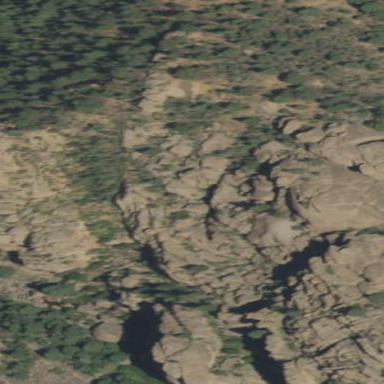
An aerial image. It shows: Landscape of bare rock.